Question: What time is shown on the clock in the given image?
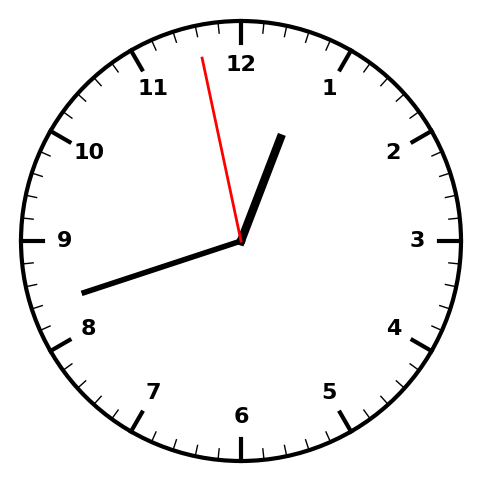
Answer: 12:41:58